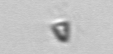
Label: Pyramimonas